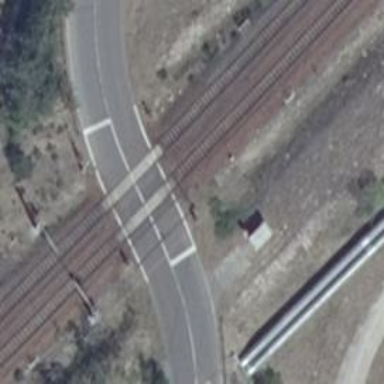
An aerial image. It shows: Level crossing along the railway.